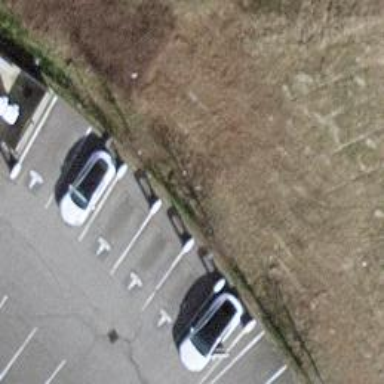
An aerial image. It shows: Charging station.